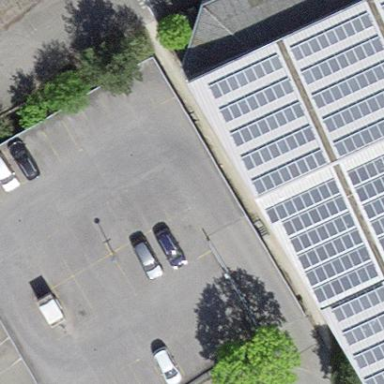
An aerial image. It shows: Multi-storey parking lot with asphalt surface.